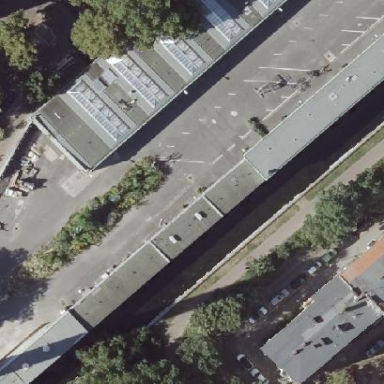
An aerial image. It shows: Industrial building with flat roof.